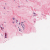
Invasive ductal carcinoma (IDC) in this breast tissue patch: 0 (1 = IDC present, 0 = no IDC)